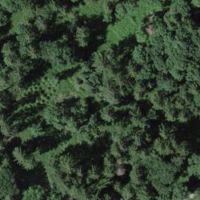
EUNIS habitat code: 44
Species observed at this site:
Anthriscus sylvestris